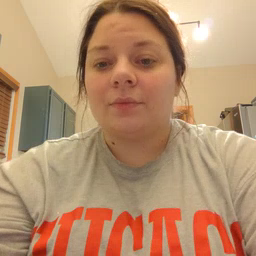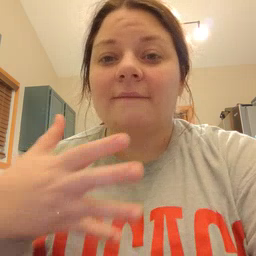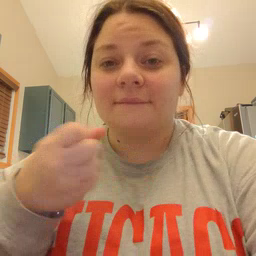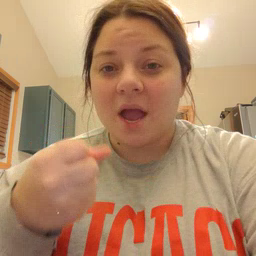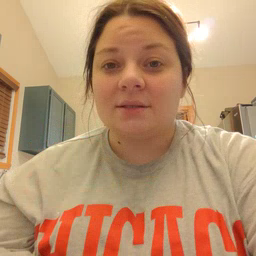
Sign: fast